Question: I'm a beginner at Objective C.
I'm trying to add a button to the storyboard. When clicked, the button's background will be changed to another image. However, I'm try to get the background image using :
'''
[sender setBackgroundImage: [UIImage imageNamed:@"cardback.jpg"] forState:UIControlStateApplication];
'''
It seems that '[UIImage imageNamed:@"cardback.jpg"]' just doesn't get the image object for me.

<URL>
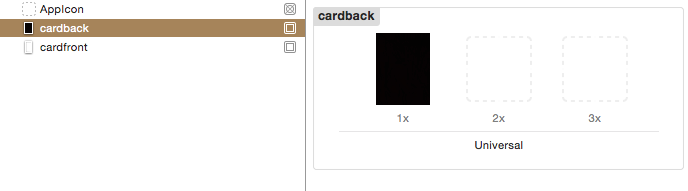
Answer: You are using wrong control state flag. You need to use 'UIControlStateNormal' instead of 'UIControlStateApplication' for getting the desired result. Refer <URL>, so remove '.jpg' from the code.
Change:
'''
[sender setBackgroundImage: [UIImage imageNamed:@"cardback.jpg"] forState:UIControlStateApplication];
'''
to
'''
[sender setBackgroundImage: [UIImage imageNamed:@"cardback"] forState:UIControlStateNormal];
'''